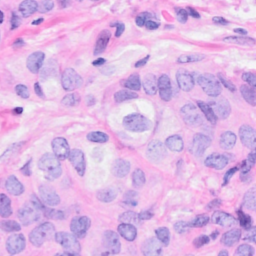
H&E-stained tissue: Breast